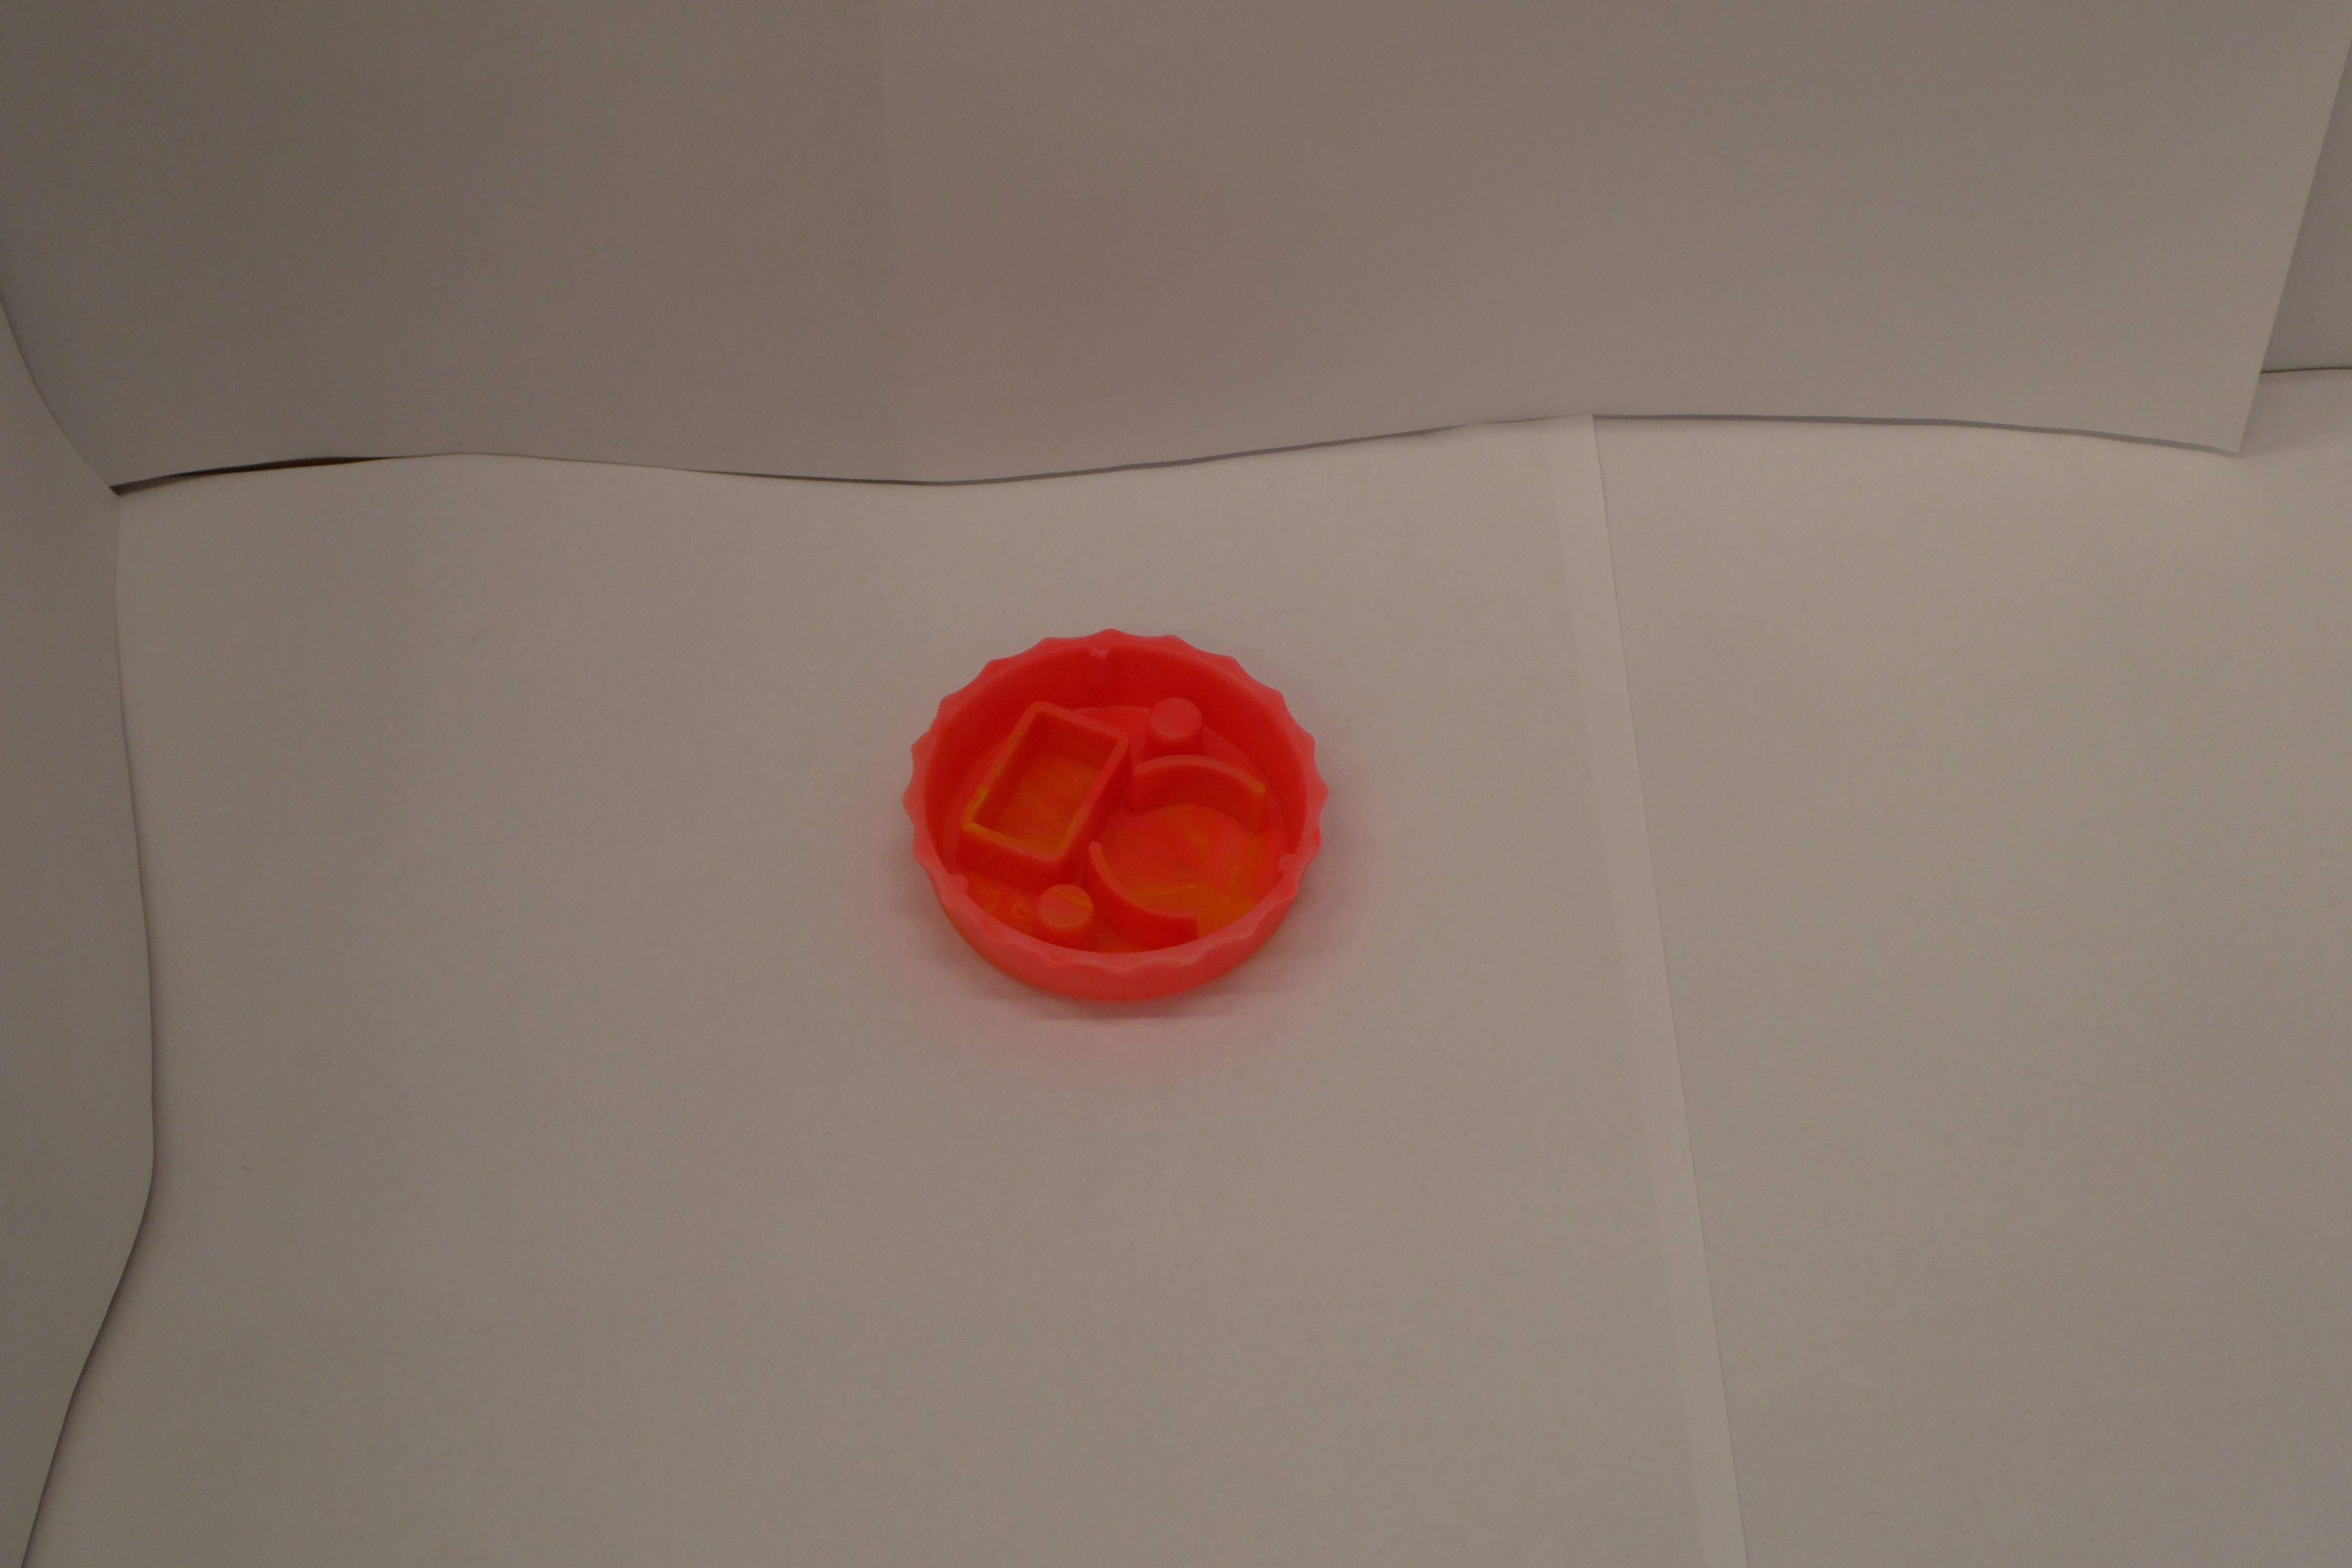
Label: Bottle Opener - Cover